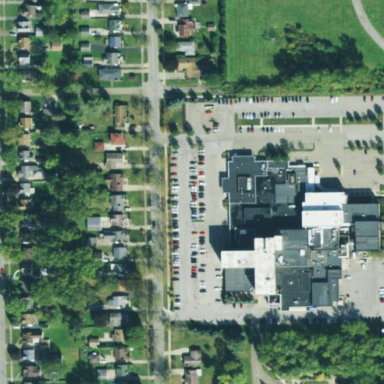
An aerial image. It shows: Hospital building.